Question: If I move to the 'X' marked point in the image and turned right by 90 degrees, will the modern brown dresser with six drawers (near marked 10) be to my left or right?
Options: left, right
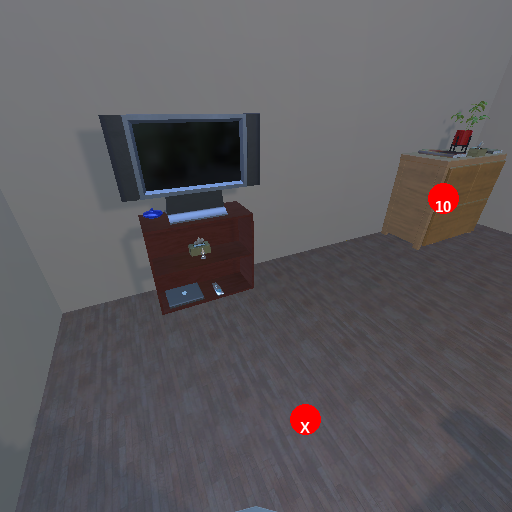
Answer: left